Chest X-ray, PA view. Patient: 74 years old, sex M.
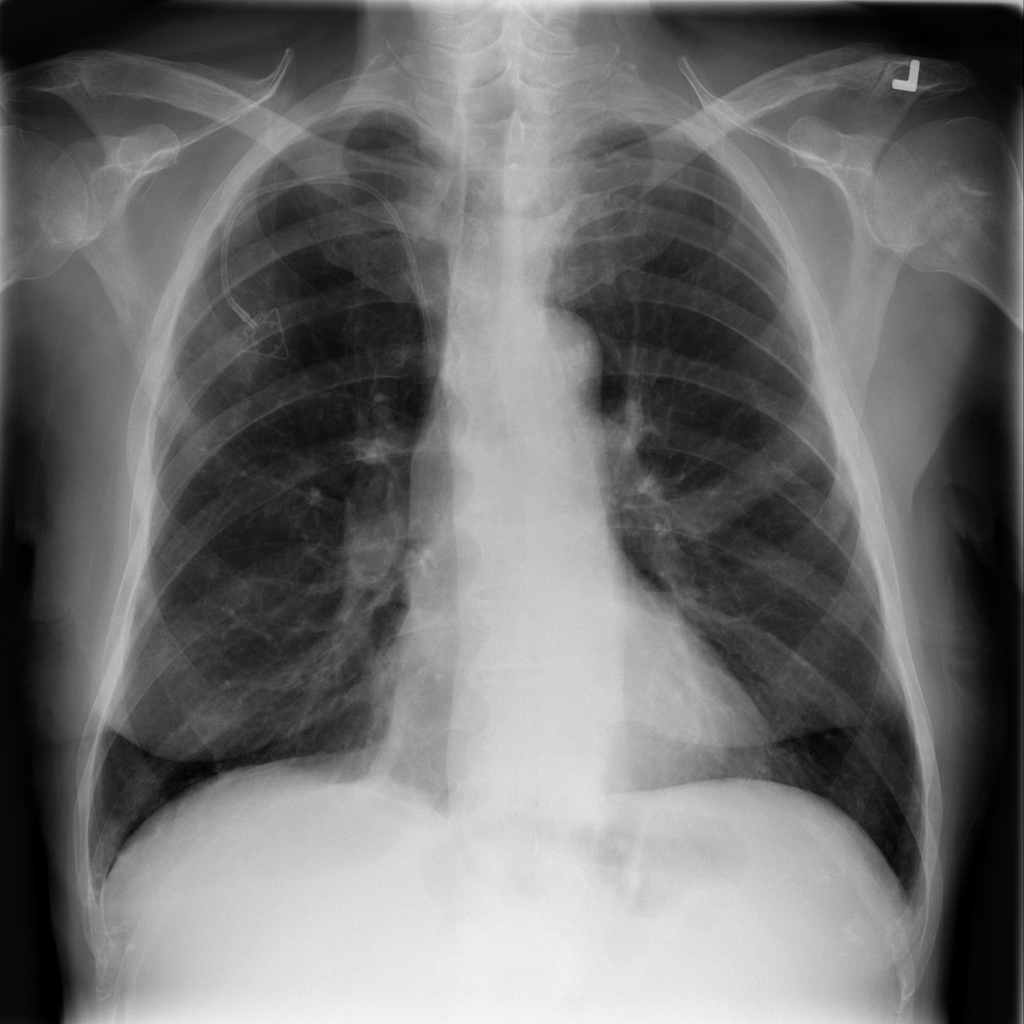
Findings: Atelectasis